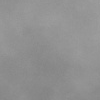
Atmospheric dust classification: dusty